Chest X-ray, AP view. Patient: 31 years old, sex F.
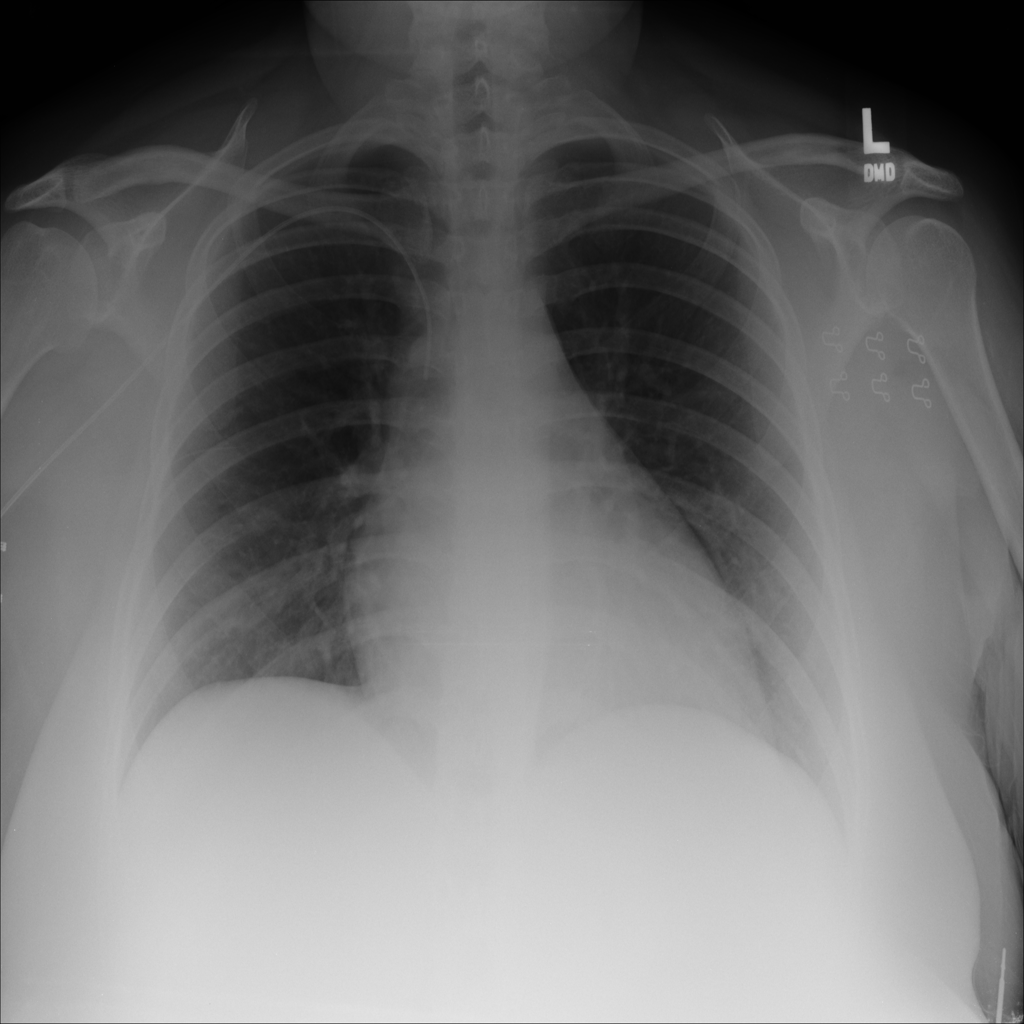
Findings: Cardiomegaly